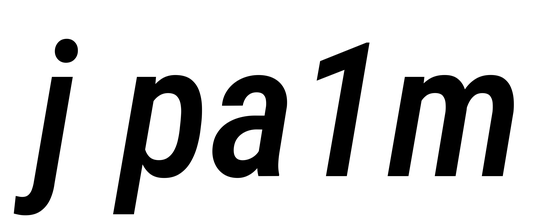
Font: Roboto-Italic_Condensed_Medium_Italic